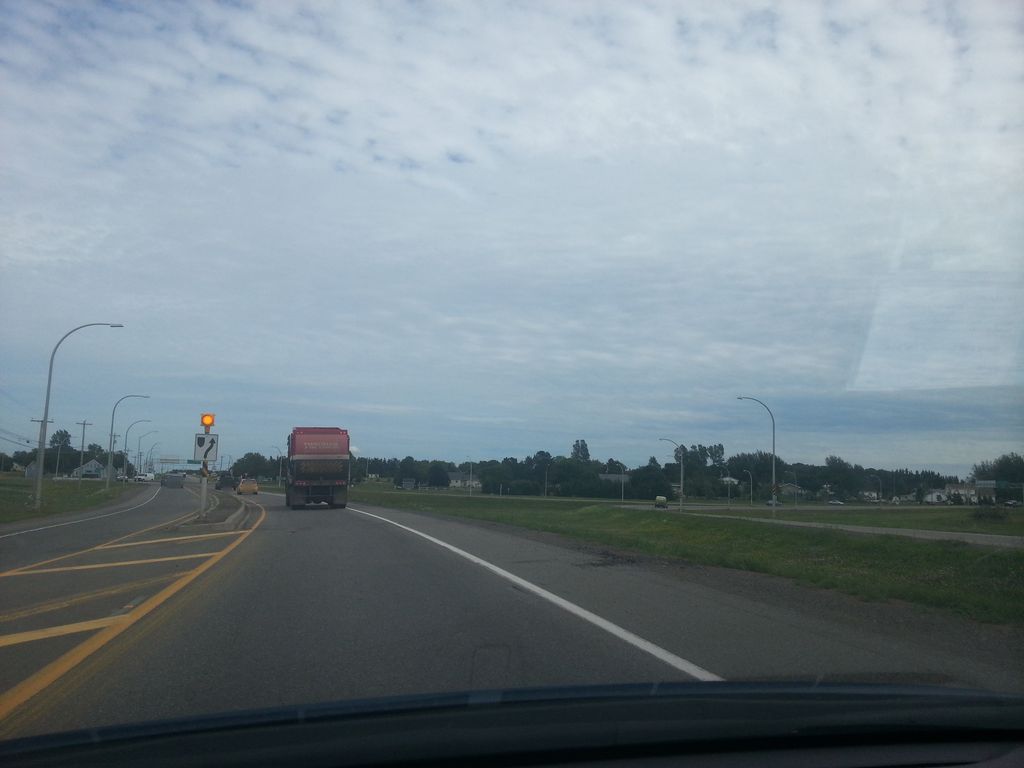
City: charlottetown